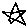
Label: star